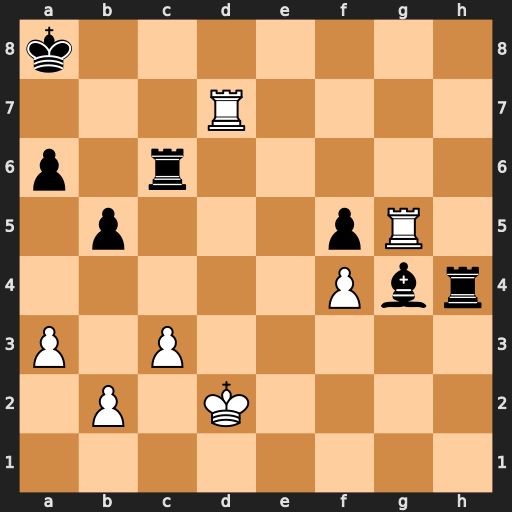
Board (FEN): k7/3R4/p1r5/1p3pR1/5Pbr/P1P5/1P1K4/8
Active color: w
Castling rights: -
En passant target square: -
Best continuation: Rg8+ Rc8 Rxc8#